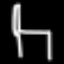
Label: chair